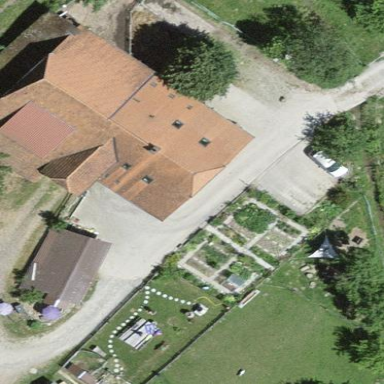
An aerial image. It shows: Farm building with half-hipped roof shape.